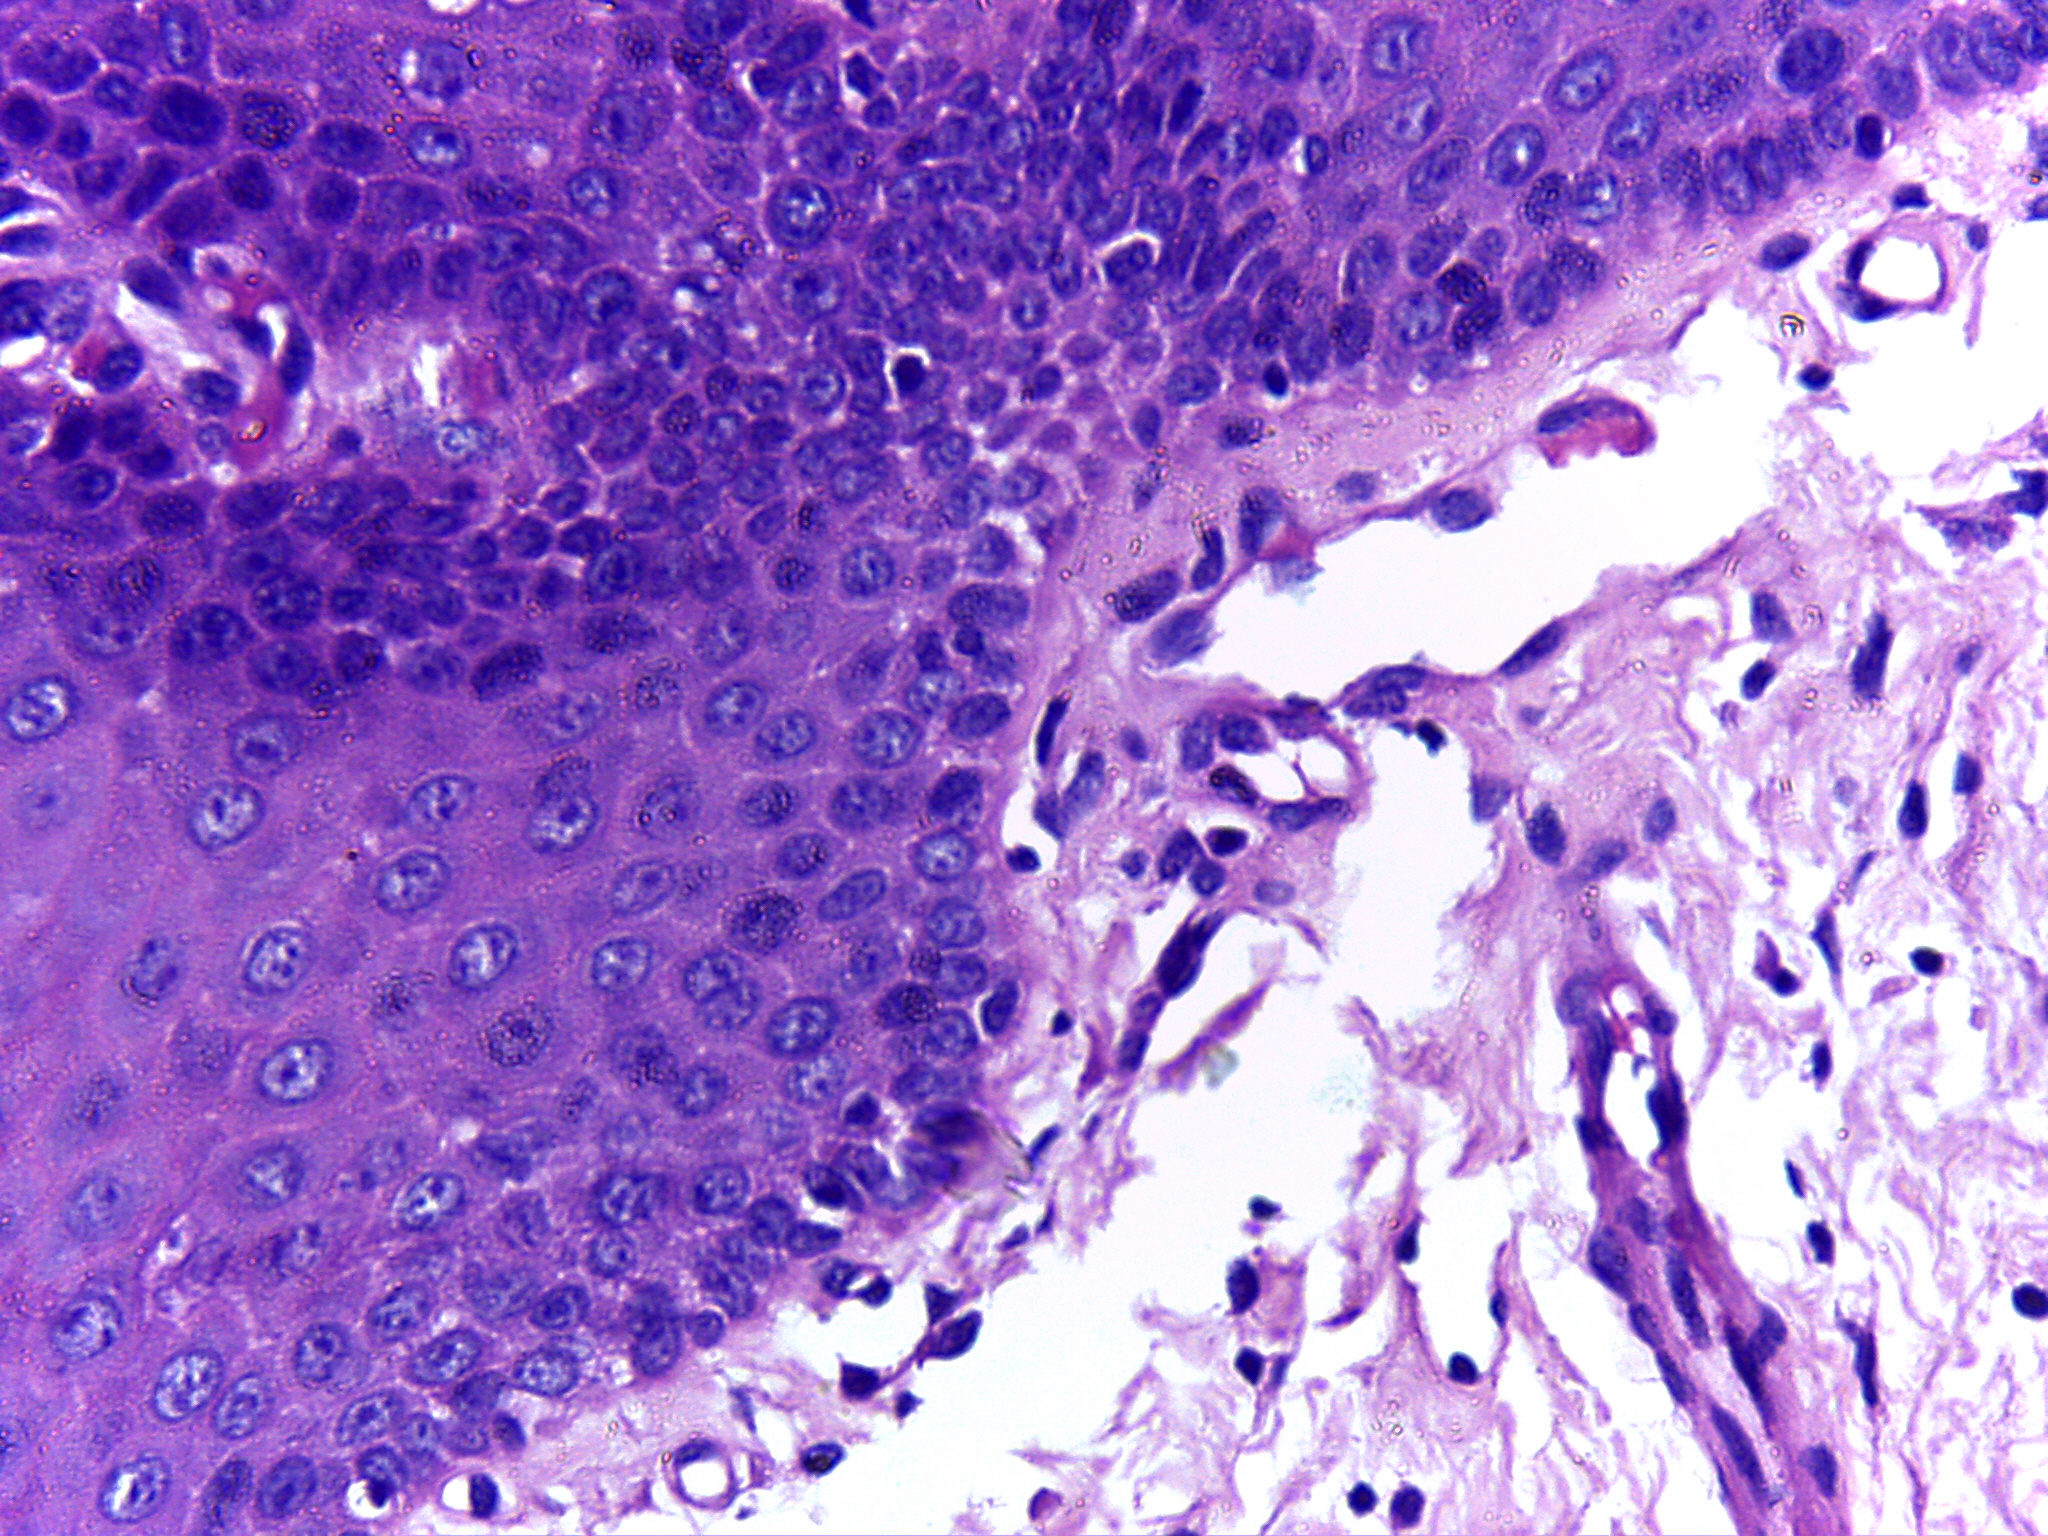
Diagnosis: Normal